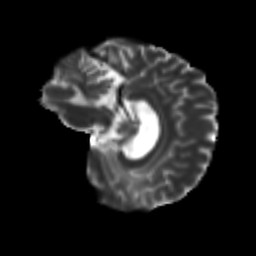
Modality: T2w
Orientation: sagittal
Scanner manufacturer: siemens
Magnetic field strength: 3 T
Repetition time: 9.2 s
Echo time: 0.084 s